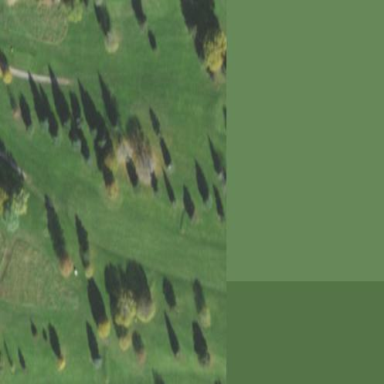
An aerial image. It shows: Golf fairway in the image.